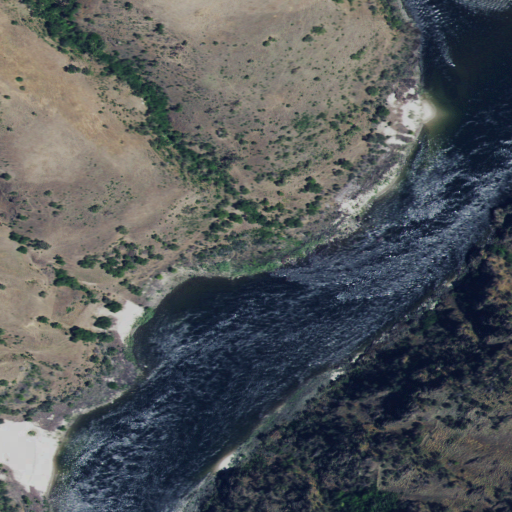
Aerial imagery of valley in Idaho named McCully Gulch containing grassland, open water, shrub, and evergreen forest